Field crop: maize
Growth stage: 2
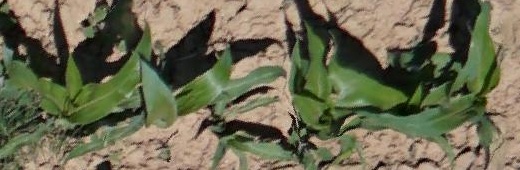
Species: maize